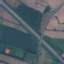
Land use / land cover: Highway